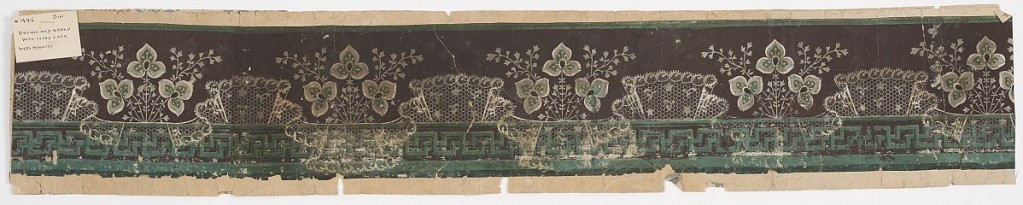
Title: Border
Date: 1805–20
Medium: Block-printed on handmade paper
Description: Imitation lace is superimposed at intervals over the fret at the bottom of the design. Above, sections of lace alternate with groups of three three-petaled flowers and foliage. Printed in gray, white, green and black on dark brown ground.

H# 445